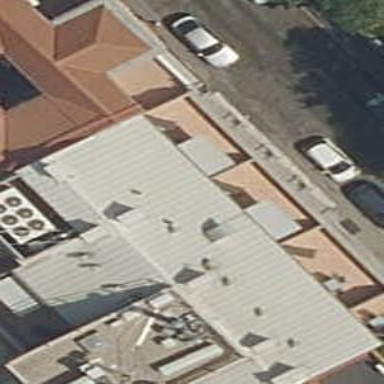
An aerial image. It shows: Hotel building.